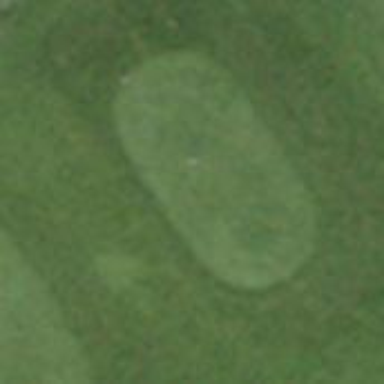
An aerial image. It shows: Golf tee on grassy land.